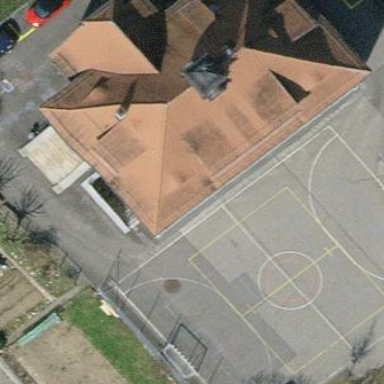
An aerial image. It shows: School.